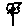
Label: flower